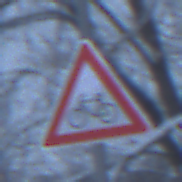
Verkehrszeichen: RadverkehrRechts
Umgebung: Outdoor, Nature
Tageszeit: Midday
Wetter: Overcast
Licht: Natural
Jahreszeit: Winter
Kontrast: LowContrast